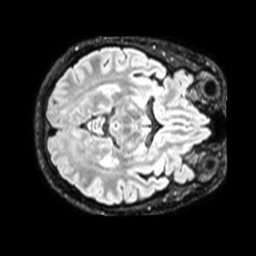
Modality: FLAIR
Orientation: axial
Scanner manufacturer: philips
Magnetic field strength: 1.5 T
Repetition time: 4.8 s
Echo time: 0.3366 s